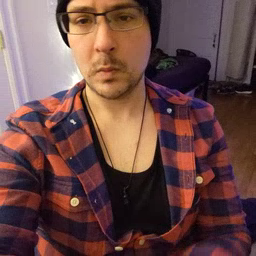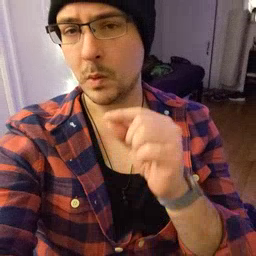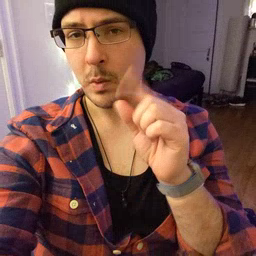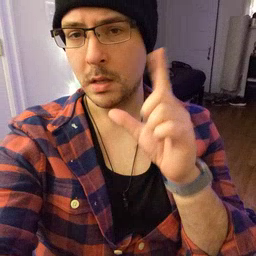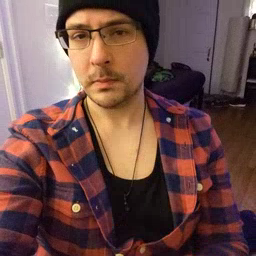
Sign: wake